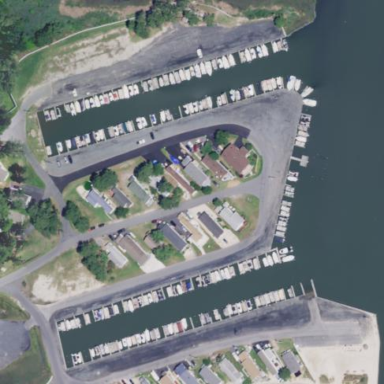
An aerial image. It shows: Marina on leisure land.